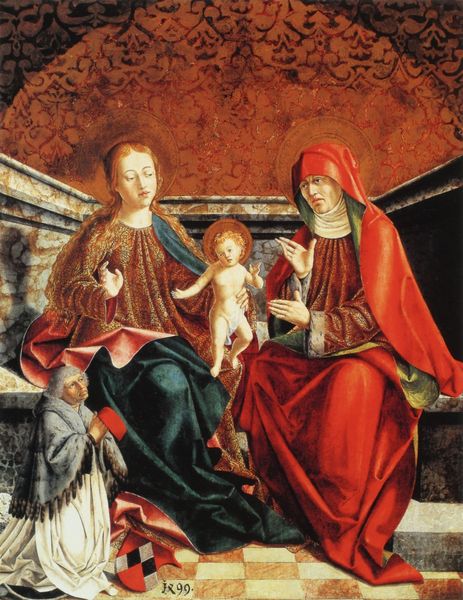
Titel: Anna Selbdritt mit Domherrn Christoph Thurner
Künstler: Marx Reichlich
Institution: Brixen, Diözesanmuseum
Schlagwörter: blau, gemälde, grün, sitzen, frau, marmor, raum, rot, schleier, tuch, muster, halten, hände, signatur, boden, haare, mantel, sitzend, decke, kind, mutter, renaissance, baby, bank, sitzt, schoß, fliesen, nonne, kacheln, beten, fleisen, wappen, heiligenschein, christus, jesus, dekce, kund, mittelalter, priester, segnung, elisabeth, bedeutungsperspektive, zwerg, maria, madonna, heiland, anna, jesuskind, stifter, anna selbdritt, betet, segnet, imhang, 1899, 1499